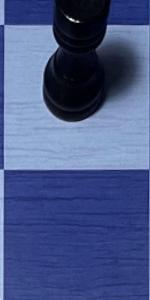
Label: Empty